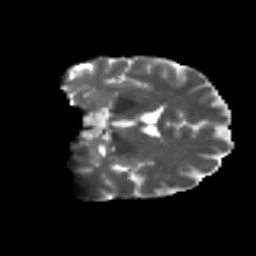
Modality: T2w
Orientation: coronal
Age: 67
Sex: male
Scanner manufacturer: ge
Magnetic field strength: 3 T
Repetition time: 7.8 s
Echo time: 0.0609 s